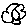
Label: flower